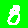
Digit: 8